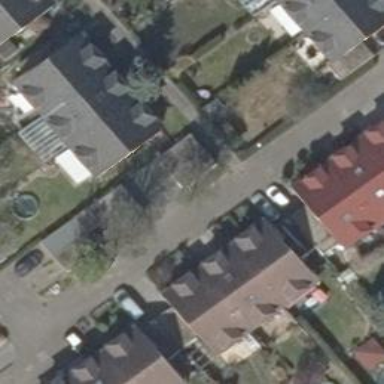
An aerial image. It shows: Living street.